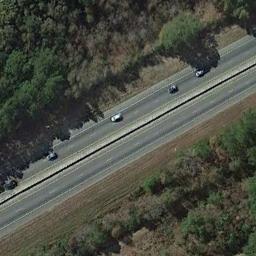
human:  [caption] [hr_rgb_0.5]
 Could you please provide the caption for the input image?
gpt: The freeway is surrounded by a large green forest with several cars on the freeway .

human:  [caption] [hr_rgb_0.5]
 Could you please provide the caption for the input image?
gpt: The freeway goes through the forest with some cars .

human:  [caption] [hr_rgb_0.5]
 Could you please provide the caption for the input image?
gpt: There are different Numbers of cars on each highway .

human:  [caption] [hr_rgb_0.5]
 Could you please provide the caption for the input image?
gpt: A straight freeway goes through the forest with many dark green trees and some cars are driving on the freeway .

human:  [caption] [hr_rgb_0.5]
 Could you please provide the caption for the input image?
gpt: The freeway with yellow and green lawns and trees beside .